Interaction volume radius: 10 \u00c5
Interaction volume height: 40 \u00c5
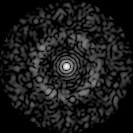
Disorder parameter: 0.8271